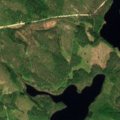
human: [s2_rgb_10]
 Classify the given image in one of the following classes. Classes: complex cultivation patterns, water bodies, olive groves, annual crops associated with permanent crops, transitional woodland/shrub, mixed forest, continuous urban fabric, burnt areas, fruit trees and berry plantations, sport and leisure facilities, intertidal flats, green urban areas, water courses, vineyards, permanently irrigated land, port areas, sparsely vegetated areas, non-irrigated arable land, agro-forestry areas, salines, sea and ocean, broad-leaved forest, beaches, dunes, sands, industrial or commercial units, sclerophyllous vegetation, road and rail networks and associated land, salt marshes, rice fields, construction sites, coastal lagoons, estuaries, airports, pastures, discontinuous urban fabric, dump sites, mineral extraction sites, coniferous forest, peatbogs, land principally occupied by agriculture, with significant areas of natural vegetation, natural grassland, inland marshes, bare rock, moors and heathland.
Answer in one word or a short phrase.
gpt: coniferous forest, mixed forest, transitional woodland/shrub, water bodies